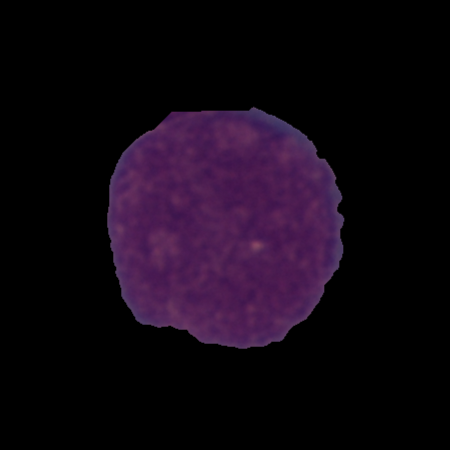
Label: cancer